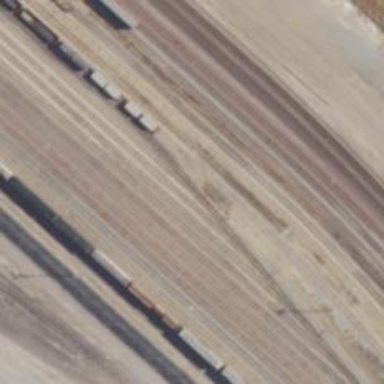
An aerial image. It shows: Railway yard in service.